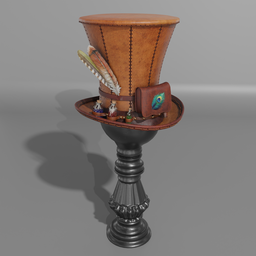
Label: people